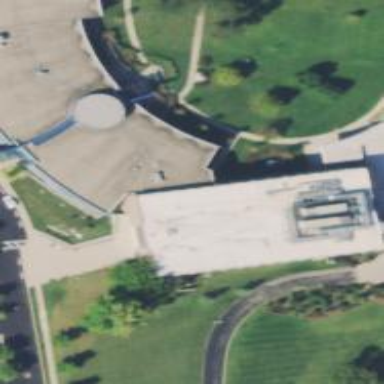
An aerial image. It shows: College building.